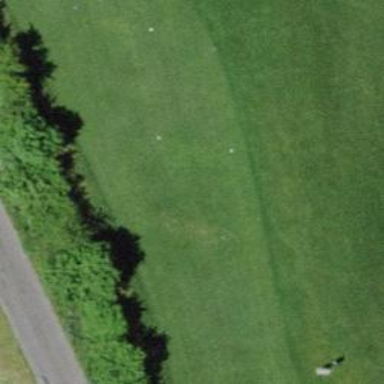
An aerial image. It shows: Golf tee.